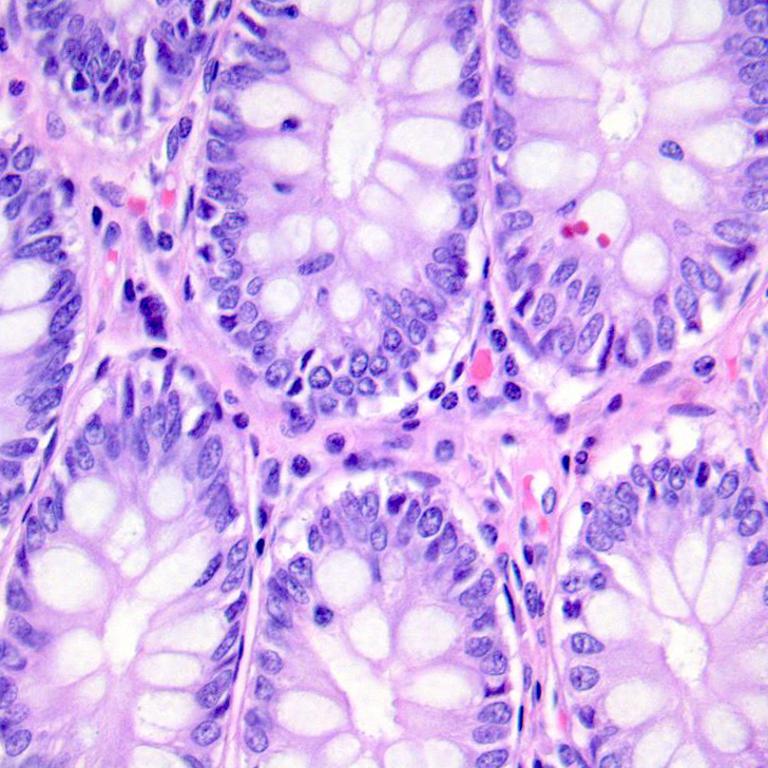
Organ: colon
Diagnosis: benign